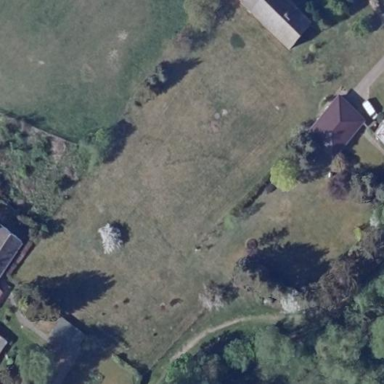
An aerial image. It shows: Beautiful meadow.